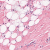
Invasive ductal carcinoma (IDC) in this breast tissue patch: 0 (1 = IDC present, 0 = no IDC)